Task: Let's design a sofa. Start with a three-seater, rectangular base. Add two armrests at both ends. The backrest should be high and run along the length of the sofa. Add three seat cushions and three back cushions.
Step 386:
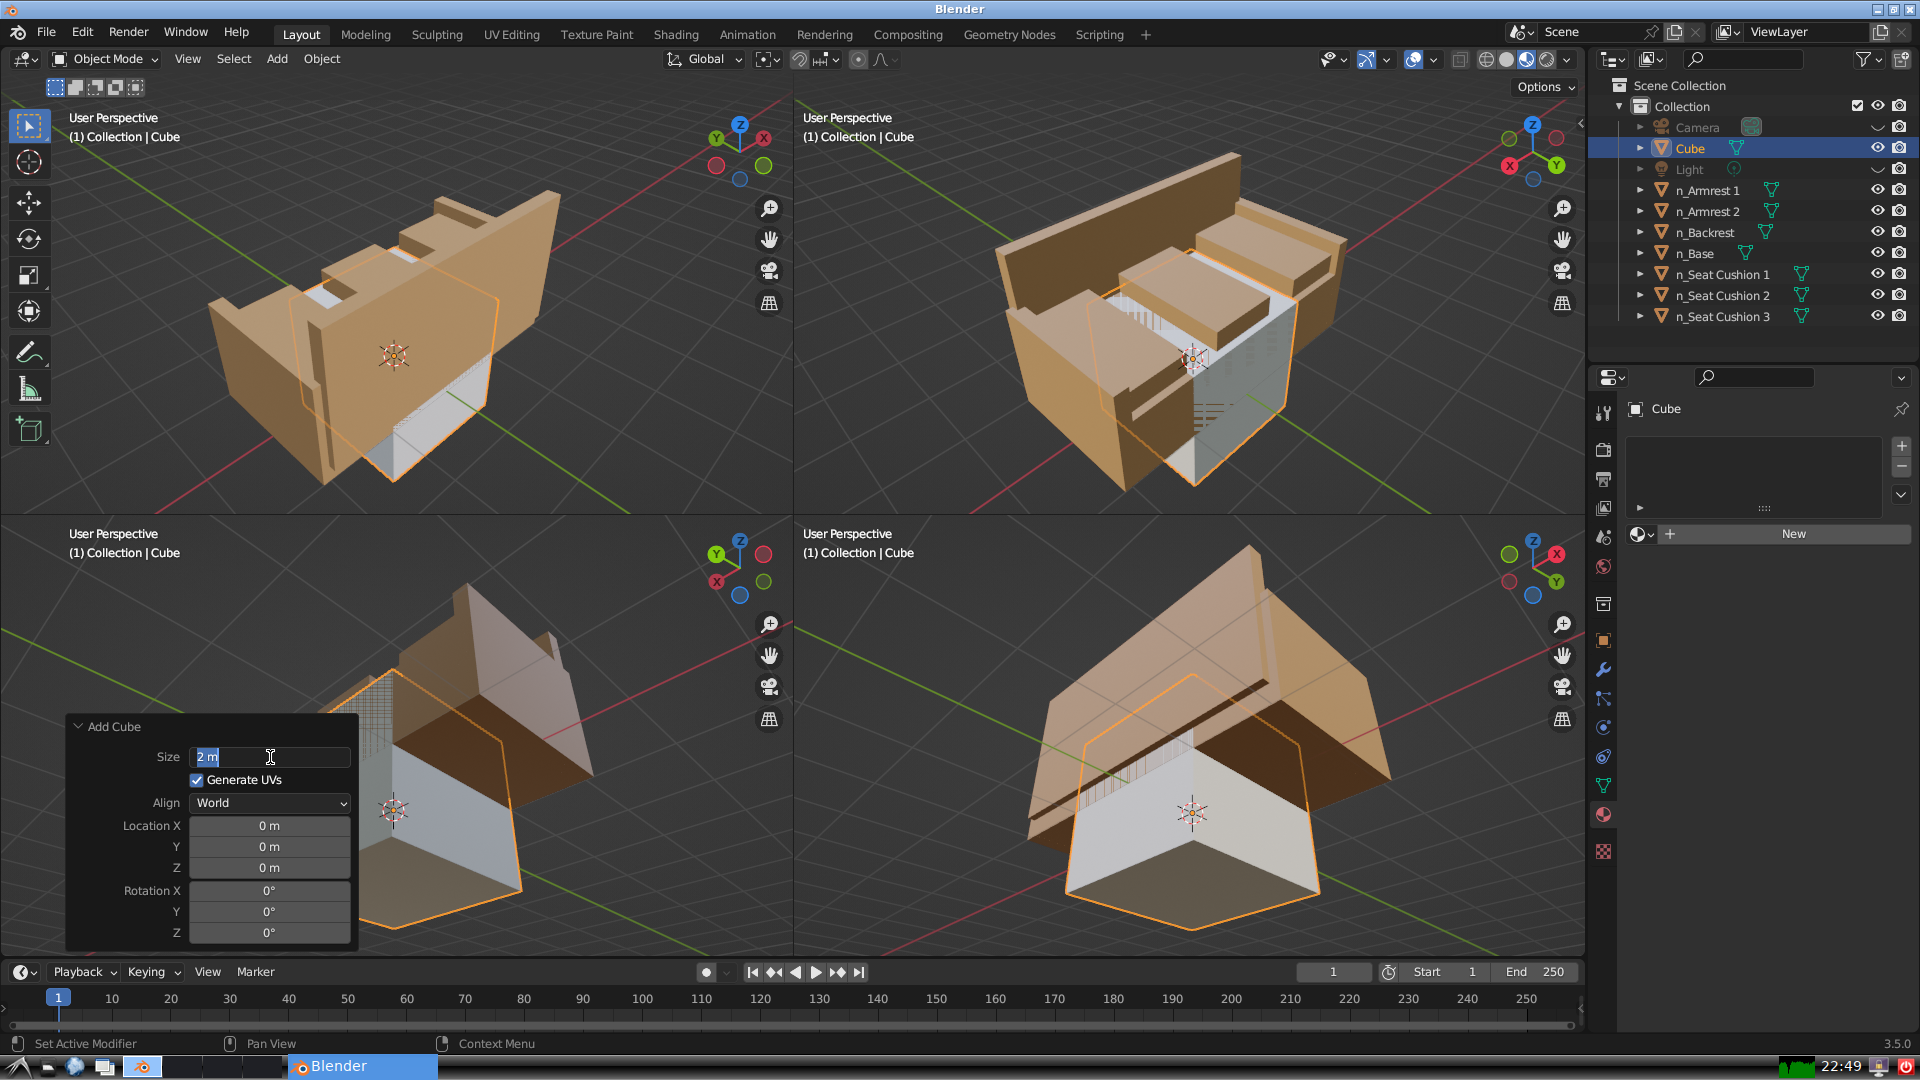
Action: input_text: 2